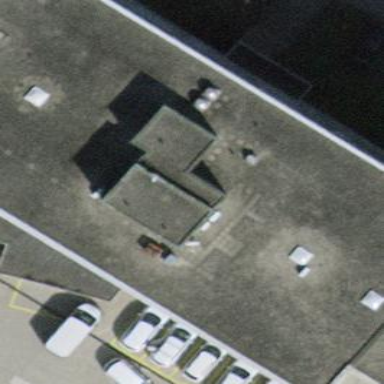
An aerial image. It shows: Commercial building.